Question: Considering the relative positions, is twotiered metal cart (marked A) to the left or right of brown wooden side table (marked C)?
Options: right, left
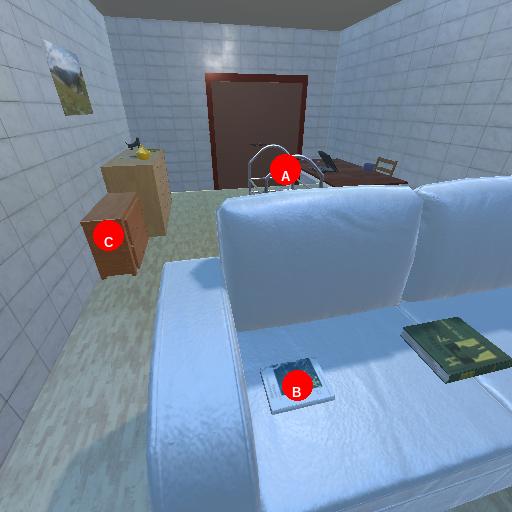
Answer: right